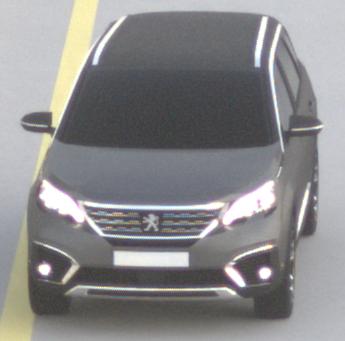
Make: Peugeot
Model: 5008 1.2 PureTech 130 Active
Detailed model: 5008 (II) (03/17 - 09/20)
Model produced from: 2017/03
Model produced until: 2018/07
Doors: 5
Color: gray
Road condition: dry road
Daytime: sunrise or sunset
Contrast: low contrast